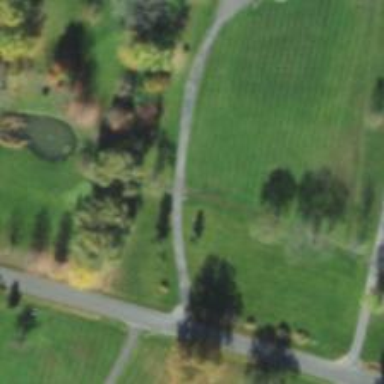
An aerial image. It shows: Driveway leading to service road.